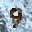
Label: 9